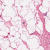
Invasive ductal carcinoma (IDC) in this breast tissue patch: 0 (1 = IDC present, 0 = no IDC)